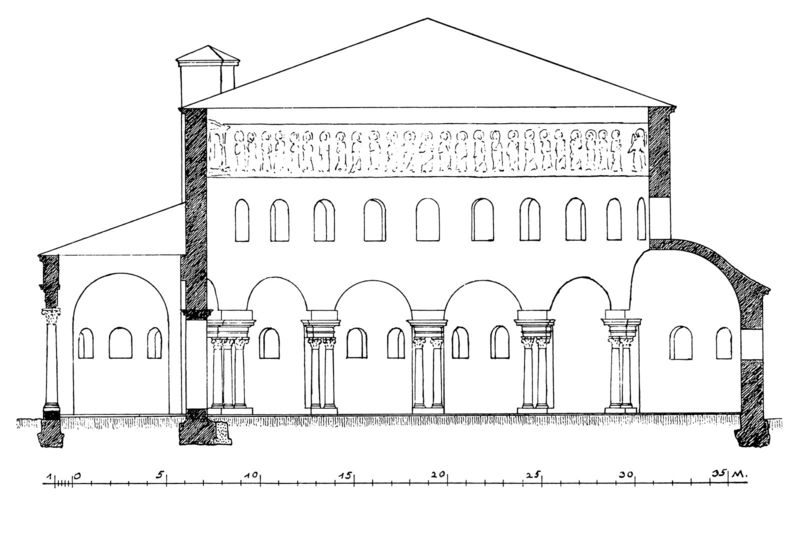
Titel: Spätantiker Bau, St. Gereon
Standort: Köln, St. Gereon (EU - D - NRW)
Schlagwörter: fenster, skizze, säule, säulen, zeichnung, dach, gebäude, haus, masse, architektur, flach, kirche, relief, bogen, pilaster, rundbogen, ziffern, verzierung, durchgang, bögen, symetrie, arkade, gewölbe, schnitt, entwurf, arkaden, fries, gesims, dreischiffig, apsis, chor, tempel, fresko, träger, querschnitt, basilika, proportionen, aufriss, maßstab, zentralbau, pultdach, satteldach, atrium, rundbau, skala, maß, proportion, seitenriss, kapiell